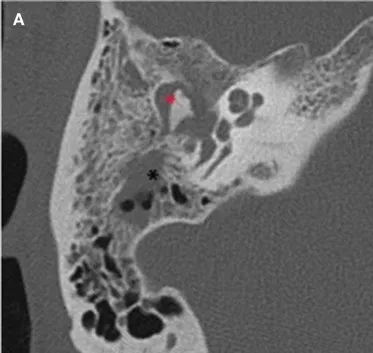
Mastoid CT scan of patient 3. (A) High-resolution axial section focus of the right temporal bone. Acute otitis media with tympanomastoid homogenous opacity inflammatory filling of the whole tympanic cavity () and mastoid cells.
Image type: radiology (ct)